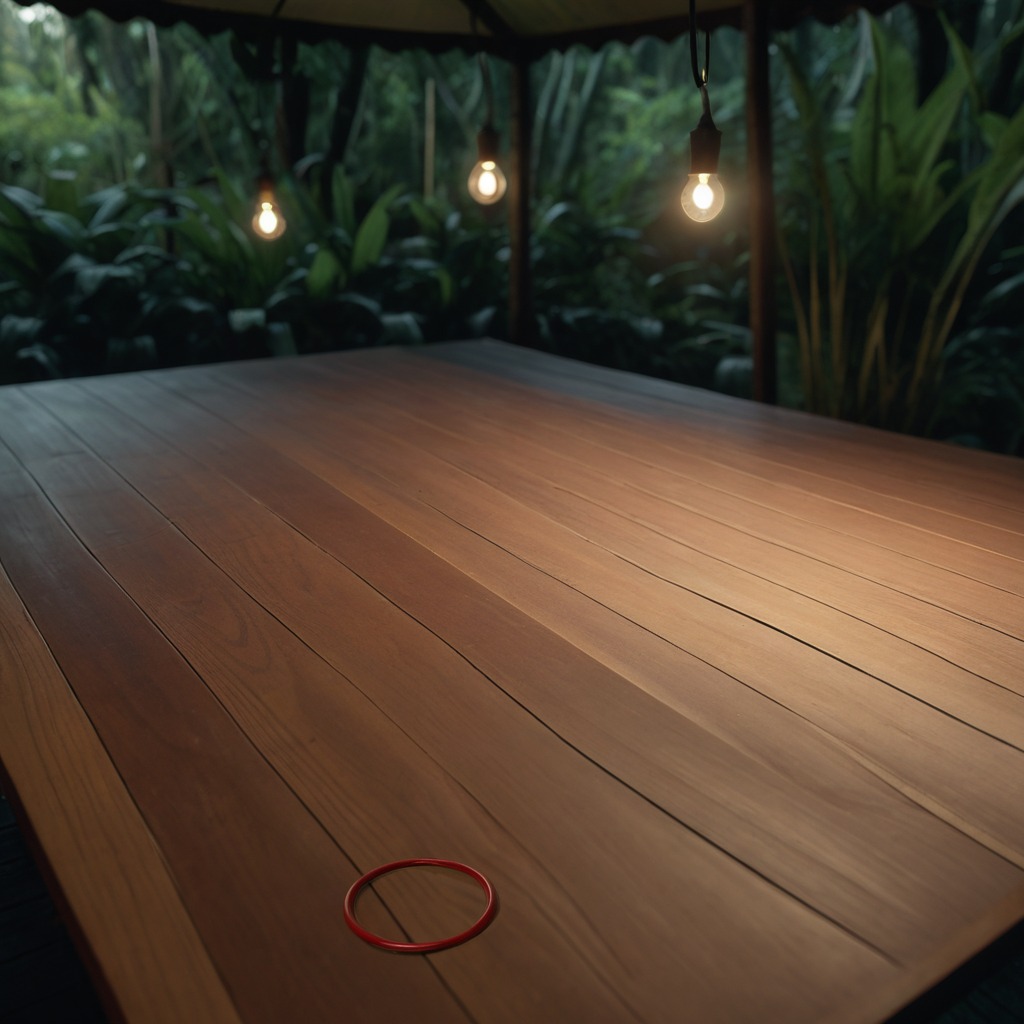
A rubber O-ring lies on a clean wooden table inside a jungle field workshop tent at night dim ambient light soft shadows worn but